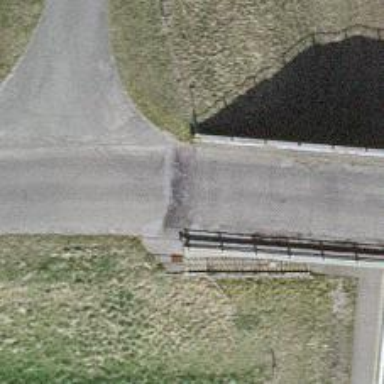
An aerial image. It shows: Unclassified road on bridge.